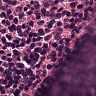
Metastatic tissue present: no